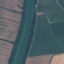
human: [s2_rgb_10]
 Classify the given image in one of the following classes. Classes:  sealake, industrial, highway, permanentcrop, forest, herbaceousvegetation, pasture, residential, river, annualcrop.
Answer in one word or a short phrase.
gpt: River